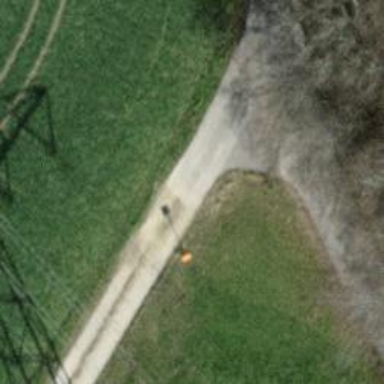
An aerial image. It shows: Pipeline marker.